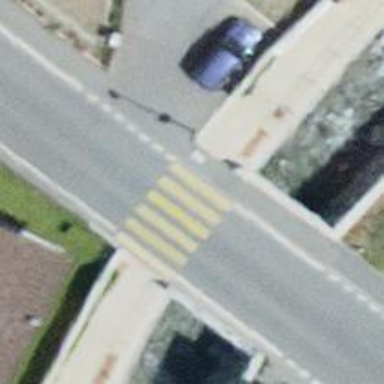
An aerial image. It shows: Marked zebra crossing on the road.